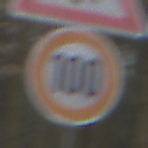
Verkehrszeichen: Geschwindigkeit100
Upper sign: AmphibienwanderungLinks
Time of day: Midday
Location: Outdoor (Nature)
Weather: Overcast
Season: NotSpecified
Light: Natural